Aerial crown-view tile of a tropical tree (Barro Colorado Island, Panama), acquired 20240716:
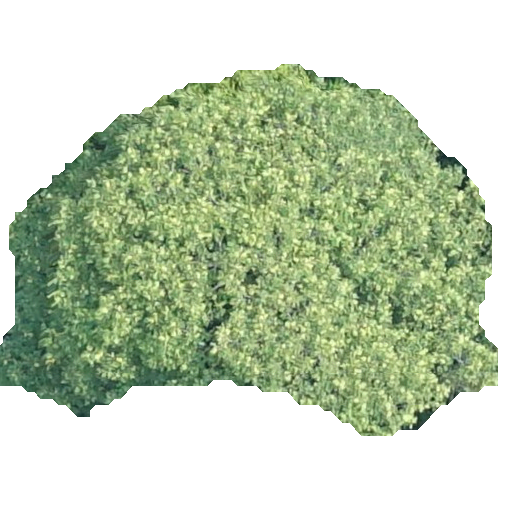
Species: Dipteryx oleifera
GBIF accepted scientific name: Dipteryx oleifera
Crown area: 212.222 m²